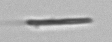
Label: fiber